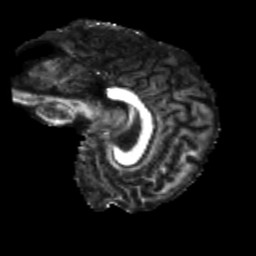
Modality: FA
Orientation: sagittal
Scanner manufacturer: siemens
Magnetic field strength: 3 T
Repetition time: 4 s
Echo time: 0.0594 s